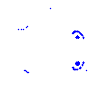
Particle: electron